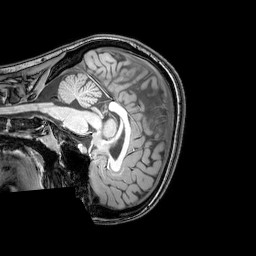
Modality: T1w
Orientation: sagittal
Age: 24
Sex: female
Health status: healthy
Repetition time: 0.081 s
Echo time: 0.037 s